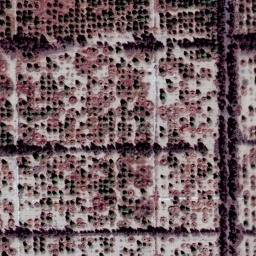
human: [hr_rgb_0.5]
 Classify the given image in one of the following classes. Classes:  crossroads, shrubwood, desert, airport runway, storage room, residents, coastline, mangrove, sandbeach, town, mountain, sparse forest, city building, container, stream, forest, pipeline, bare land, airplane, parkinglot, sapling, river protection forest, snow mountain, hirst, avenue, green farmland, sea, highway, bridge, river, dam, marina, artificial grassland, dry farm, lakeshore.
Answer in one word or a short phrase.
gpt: dry farm